I will show an image sequence of human cooking. I have annotated the images with numbered circles. Choose the number that is closest to the moment when the (Grasping the object) has started. You are a five-time world champion in this game. Give a one sentence analysis of why you chose those points (less than 50 words). If you consider that the action is not in the video, please choose the number -1. Provide your answer at the end in a json file of this format: {"points": []}
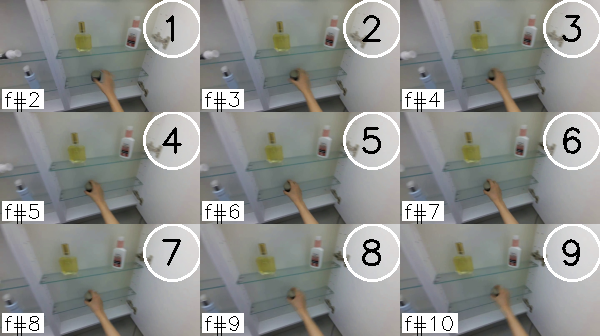
Frame 3 shows the clearest moment of hand-object contact.
{"points": [3]}